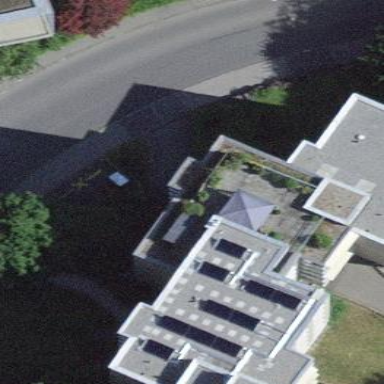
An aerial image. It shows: Building.